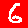
Digit: 6